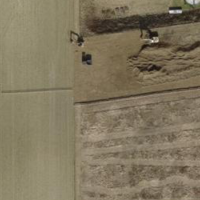
EUNIS habitat code: 52
Species observed at this site:
Cornus sanguinea